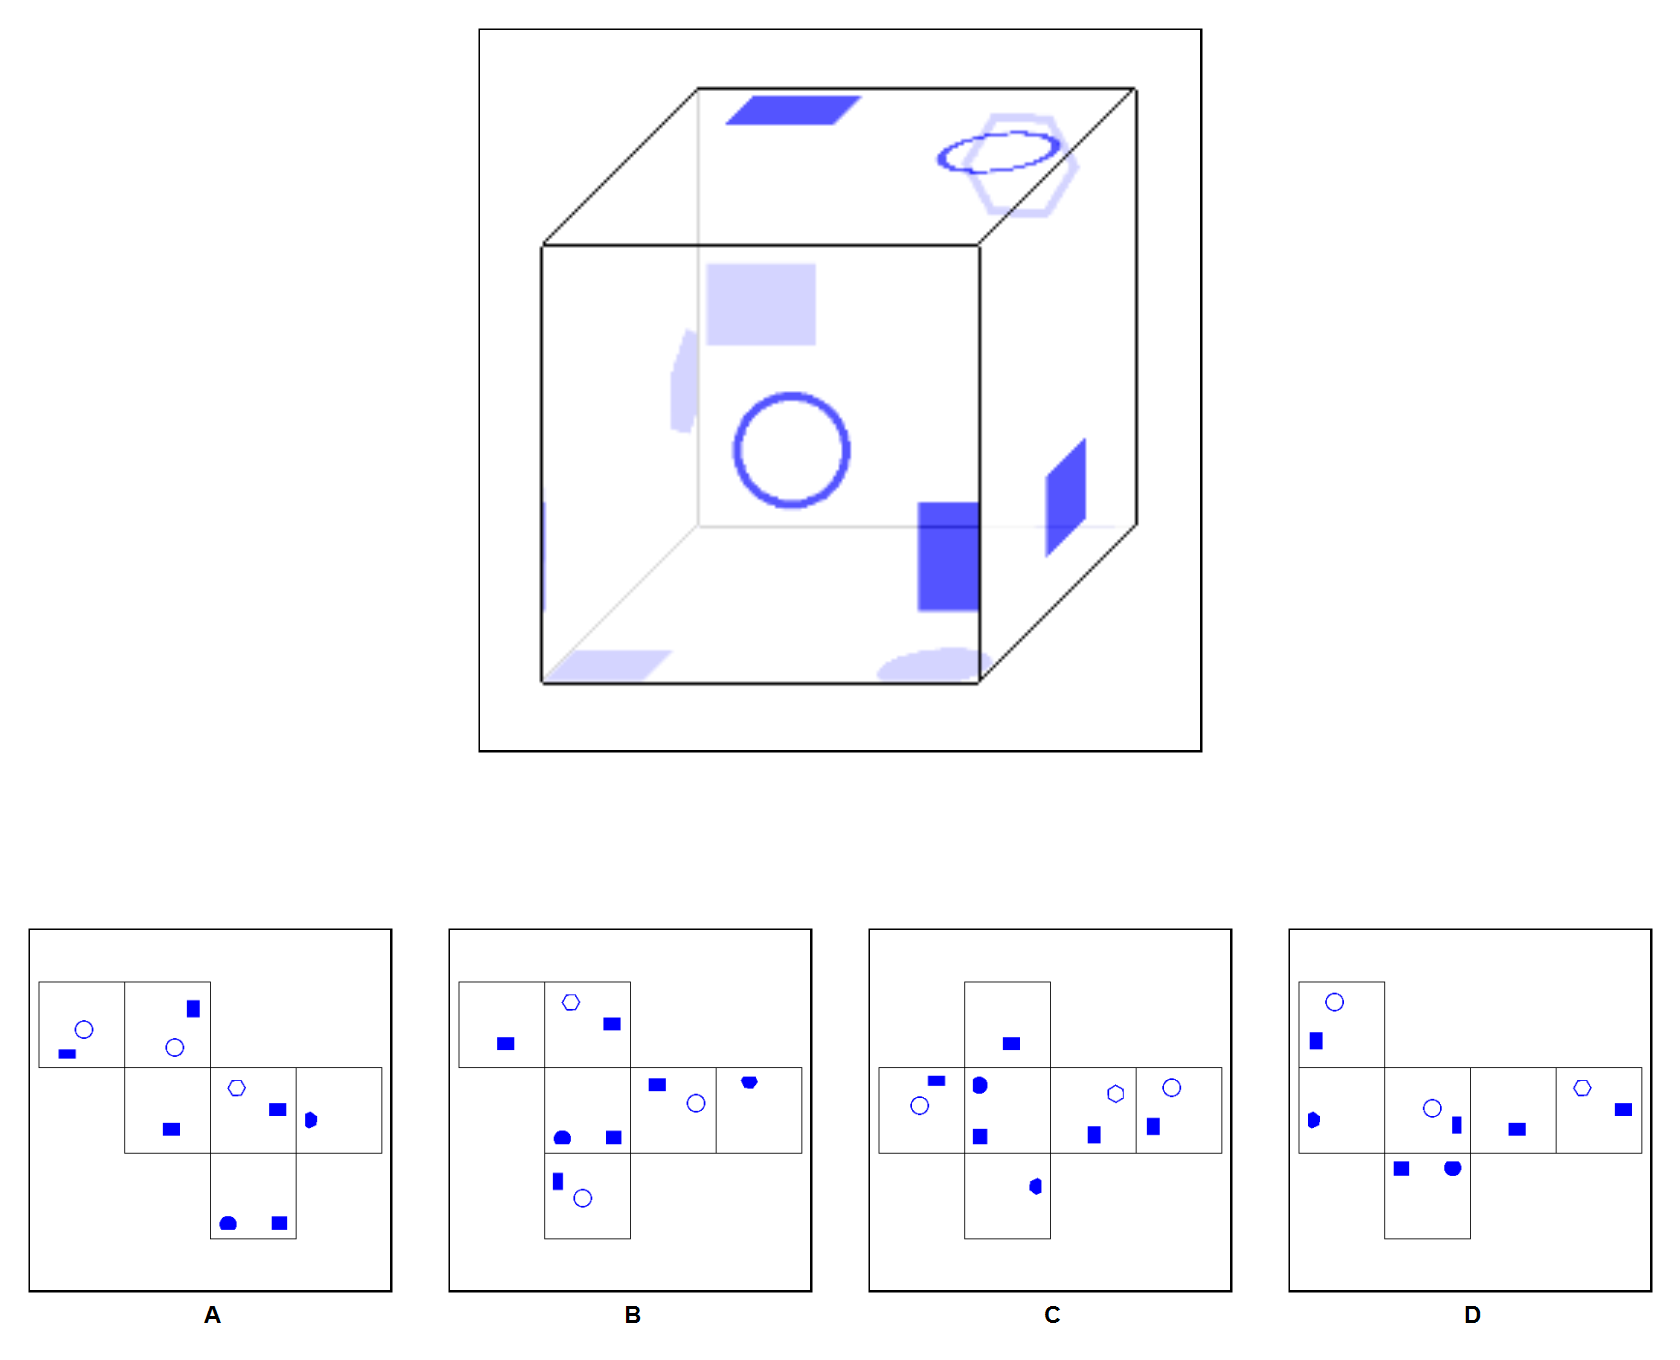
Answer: B